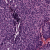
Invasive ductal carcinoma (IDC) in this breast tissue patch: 1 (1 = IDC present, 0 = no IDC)